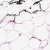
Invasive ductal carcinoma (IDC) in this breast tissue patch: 0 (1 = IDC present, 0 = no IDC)